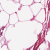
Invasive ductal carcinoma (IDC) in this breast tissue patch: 0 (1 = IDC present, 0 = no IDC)